Question: I'm trying to move a region of an image to the center, I succeeded in getting its contour and I know how to place this in the center.
But what I want is to move the pixels that are inside the contour (yellow with black) at the center and not just the contour (which is pink by 'CV_FILLED').
Image:

Code:
'''
//Then segment the image. save in Mat crop
// ---- Center image -----
// pos : contour interest
RotatedRect rr = fitEllipse(contours[pos]);
vector<Point>&contour = contours[pos];
//http://stackoverflow.com/a/294<PHONE>
//difference between the centre of the image and centre of the contour
Point center = Point( crop.cols/2, crop.rows/2 );
int nX = center.x - rr.center.x;
int nY = center.y - rr.center.y;
for (size_t i=0; i< contour.size(); i++)
{
contour[i].x += nX;
contour[i].y += nY;
}
cout << "x: " << rr.center.x;
cout << "y: " << rr.center.y;
//color = Scalar(rng.uniform(0, 255), rng.uniform(0, 255), rng.uniform(0, 255));
//contour of the image to the center.
cv::drawContours(crop, contours, pos, color, CV_FILLED);
imshow("In",imagen_src);
imshow("Out",crop);
'''
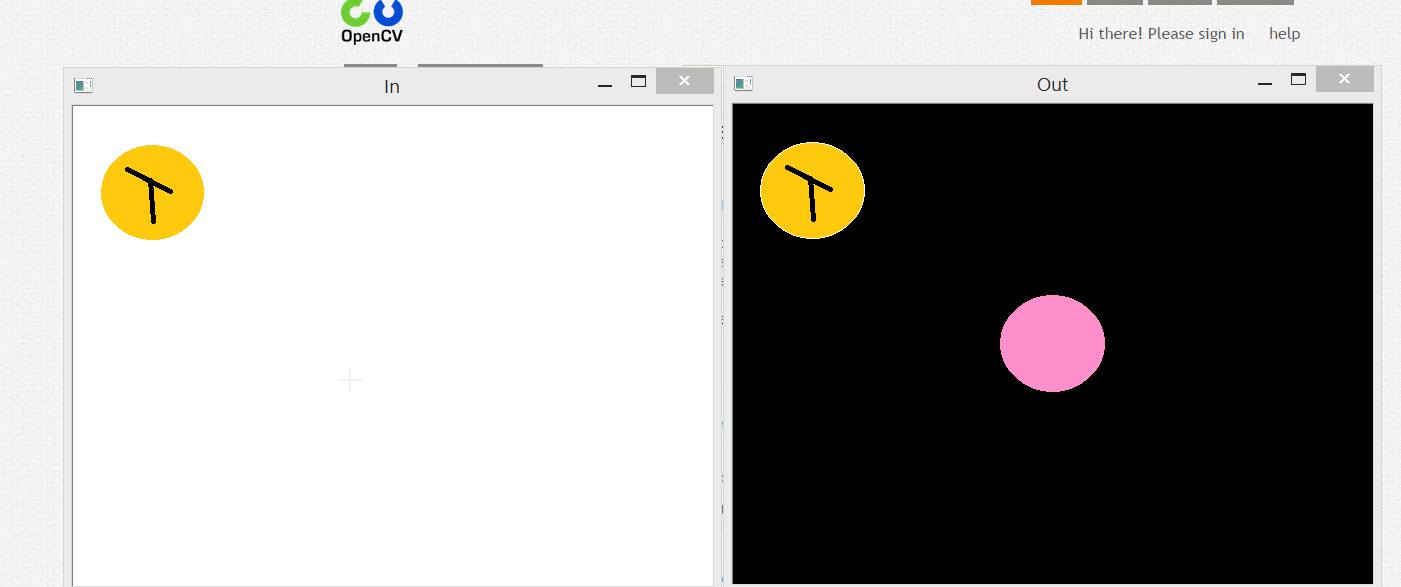
Answer: You need basically to play around with 'copyTo' with a mask. The steps are commented in the code. If you need a different background color, just change 'backgroundColor' in the code below.
Code:
'''
#include <opencv2\opencv.hpp>
using namespace cv;
int main()
{
// Read image
Mat3b img = imread("path_to_image");
// Convert to hsv
Mat3b hsv;
cvtColor(img, hsv, COLOR_BGR2HSV);
// Threshold on yellow color (in hsv space)
Mat1b maskOnYellow;
inRange(hsv, Scalar(20, 100, 100), Scalar(40, 255, 255), maskOnYellow);
// Find contours of yellow item
vector<vector<Point>> contours;
findContours(maskOnYellow.clone(), contours, RETR_EXTERNAL, CHAIN_APPROX_SIMPLE);
// Create a mask as a filled contour
Mat1b mask(img.rows, img.cols, uchar(0));
drawContours(mask, contours, 0, Scalar(255), CV_FILLED);
// Get the bounding box of the item
Rect box = boundingRect(contours[0]);
// Get the roi in the input image according to the mask
Mat3b item(img(box));
// Create a black image (same size as the yellow item and same background bolor as result image)
// to copy the result of the segmentation
Vec3b backgroundColor(0,0,0); // black
Mat3b segmentedItem(item.rows, item.cols, backgroundColor);
// Copy only the masked part
item.copyTo(segmentedItem, mask(box));
// Compute the center of the image
Point center(img.cols / 2, img.rows / 2);
// Create a result image
Mat3b res(img.rows, img.cols, backgroundColor);
// Compute the rectangle centered in the image, same size as box
Rect centerBox(center.x - box.width/2, center.y - box.height/2, box.width, box.height);
// Put the segmented item in the center of the result image
segmentedItem.copyTo(res(centerBox));
imshow("Result", res);
waitKey();
return 0;
}
'''
Input:
<URL>
Result:
<URL>